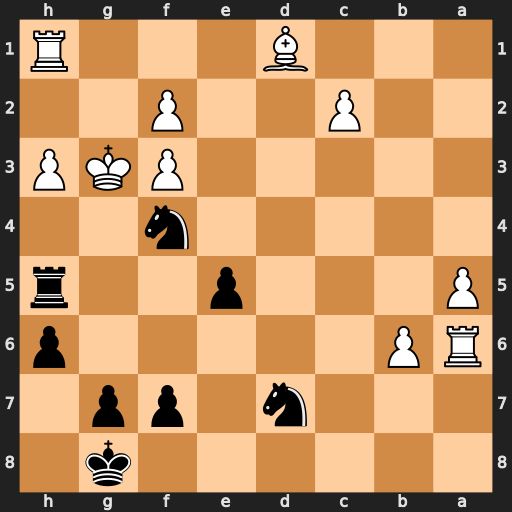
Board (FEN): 6k1/3n1pp1/RP5p/P3p2r/5n2/5PKP/2P2P2/3B3R
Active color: b
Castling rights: -
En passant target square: -
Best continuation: Rg5+ Kh2 Rg2#